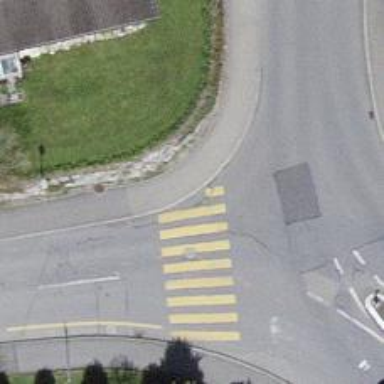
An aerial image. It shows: Kerb serving as barrier.